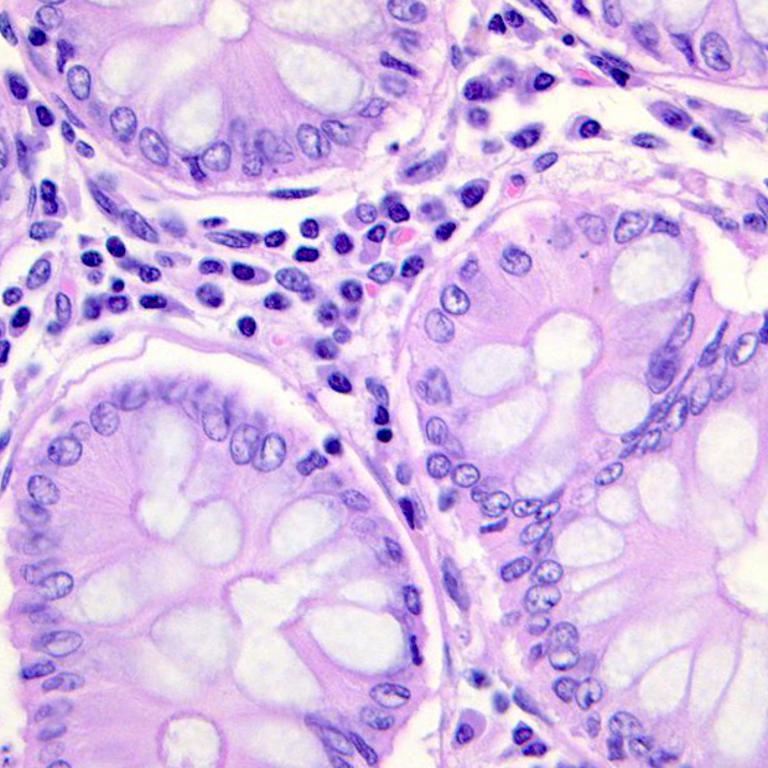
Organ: colon
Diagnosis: benign